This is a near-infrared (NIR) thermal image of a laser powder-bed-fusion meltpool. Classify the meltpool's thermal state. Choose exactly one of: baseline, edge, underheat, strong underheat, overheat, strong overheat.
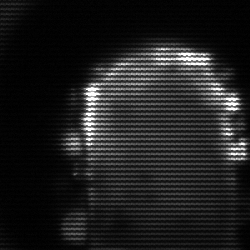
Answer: baseline